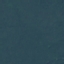
Land use / land cover: Forest